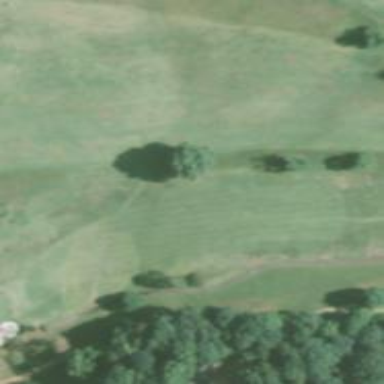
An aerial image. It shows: Golf fairway surrounded by grass.